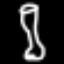
Label: hourglass